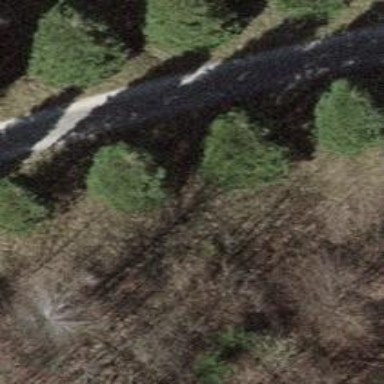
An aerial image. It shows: Needle-leaved tree in natural setting.